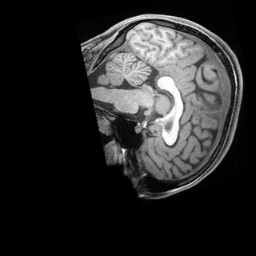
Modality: T1w
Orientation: sagittal
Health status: healthy
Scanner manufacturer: siemens
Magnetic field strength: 3 T
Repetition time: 2.4 s
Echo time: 0.00201 s